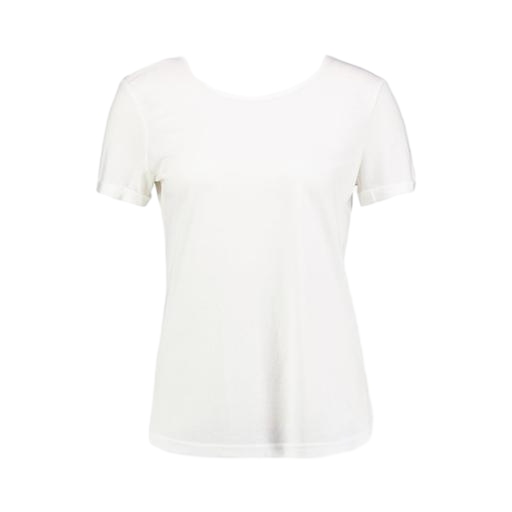
white pima t-shirt only macy, white relaxed fit t-shirt, white petite t-shirt only macy, white background